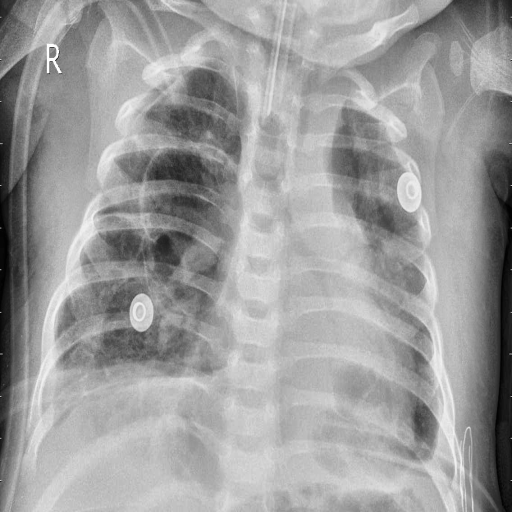
Finding: PNEUMONIA